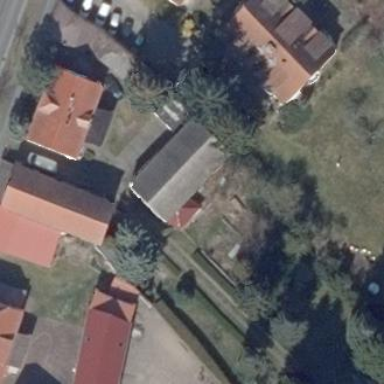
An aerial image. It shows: Building with gabled roof.